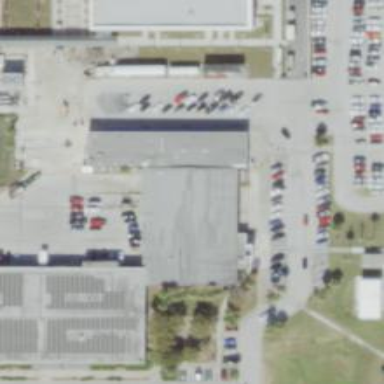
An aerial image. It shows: Car rental service.